Question: I'm building a mobile microsite that is to function like an app (with touch interaction).
I have a dropdown menu that has nearly full-screen divs which I want the user to be able to swipe between, like so:
---

---
I've included the jQuery Mobile library to get swipe events, which are working, but the divs are not sliding smoothly, and occasionally disappearing altogether, forcing me to refresh the page.
In the above picture example, on a swipe, div #1 would slide (hide) to the left fully, and div #2 would slide (show) in the same direction, only after div #1 fully hid. I need the two events to happen simultaneously, so there isn't a gap between divs #1 and #2.
As for the disappearing problem, I have no idea what's causing that, sorry. Here is some relevant code...
'''
$('#menu').on('swipeleft', 'div', function(event) {
$('#' + nextPage($(this).attr('id'),'l')).show('slide', { direction: 'right' }, 500);
$(this).hide('slide', { direction: 'left' }, 500);
});
$('#menu').on('swiperight', 'div', function(event) {
$(this).hide('slide', { direction: 'right' }, 500);
$('#' + nextPage($(this).attr('id'),'r')).show('slide', { direction: 'left' }, 500);
});
'''
If there's a better way to do this, I'm all ears.
Thanks!
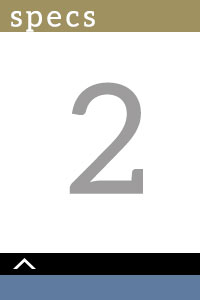
Answer: Try:
<URL>
or
Check out <URL> which describes how to use jquery mobile transitions outside of the normal usage.